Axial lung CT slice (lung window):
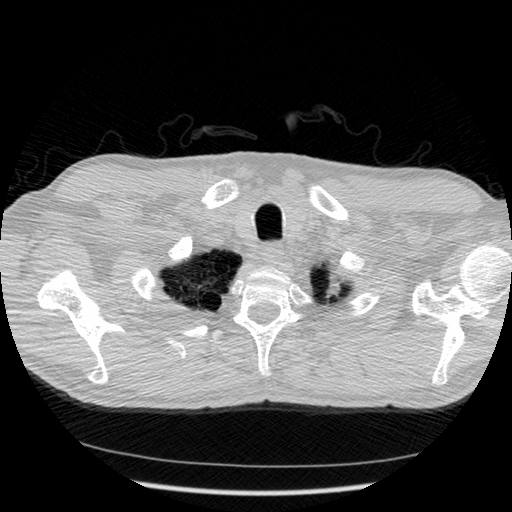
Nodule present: no